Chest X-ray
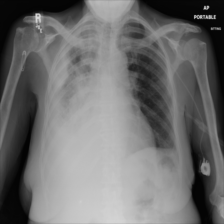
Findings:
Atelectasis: negative
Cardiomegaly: negative
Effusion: negative
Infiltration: negative
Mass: negative
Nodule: negative
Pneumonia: negative
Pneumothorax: negative
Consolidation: negative
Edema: negative
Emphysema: negative
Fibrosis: negative
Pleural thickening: negative
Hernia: negative